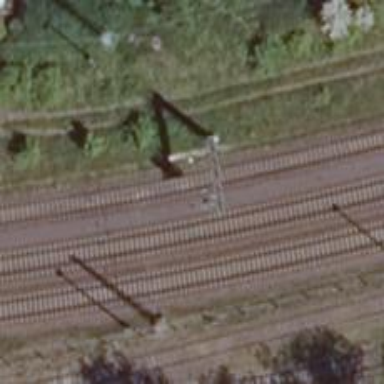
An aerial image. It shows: Railway signal.